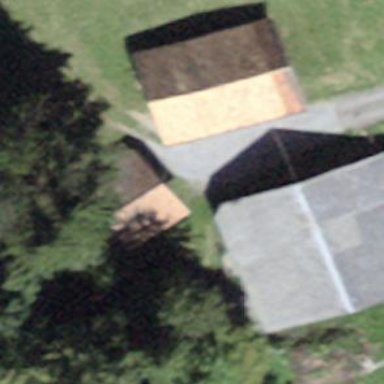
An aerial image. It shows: Rural barn.